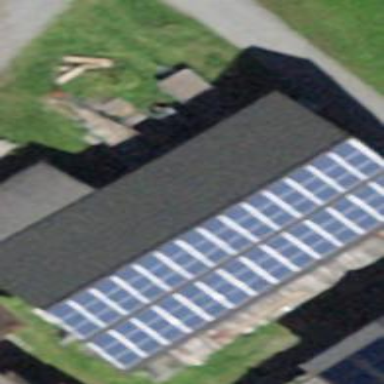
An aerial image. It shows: Building with tiled roof.